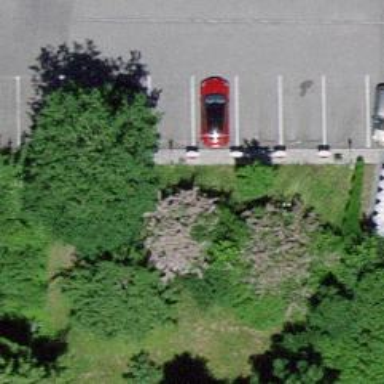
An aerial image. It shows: Charging station.